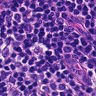
Metastatic tissue present: no